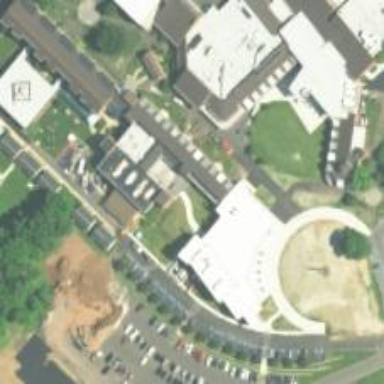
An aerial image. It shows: College building.